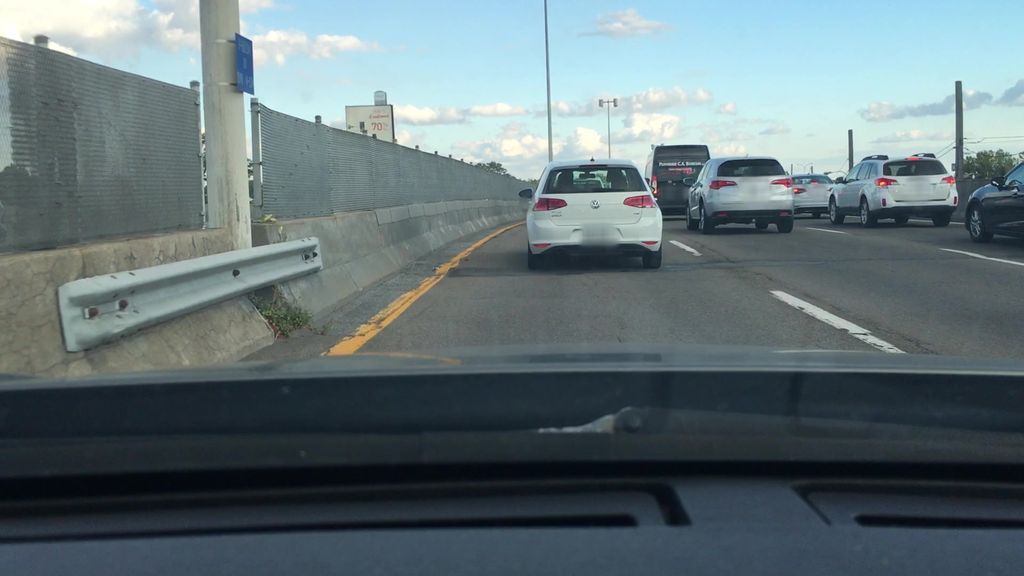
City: montreal